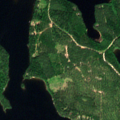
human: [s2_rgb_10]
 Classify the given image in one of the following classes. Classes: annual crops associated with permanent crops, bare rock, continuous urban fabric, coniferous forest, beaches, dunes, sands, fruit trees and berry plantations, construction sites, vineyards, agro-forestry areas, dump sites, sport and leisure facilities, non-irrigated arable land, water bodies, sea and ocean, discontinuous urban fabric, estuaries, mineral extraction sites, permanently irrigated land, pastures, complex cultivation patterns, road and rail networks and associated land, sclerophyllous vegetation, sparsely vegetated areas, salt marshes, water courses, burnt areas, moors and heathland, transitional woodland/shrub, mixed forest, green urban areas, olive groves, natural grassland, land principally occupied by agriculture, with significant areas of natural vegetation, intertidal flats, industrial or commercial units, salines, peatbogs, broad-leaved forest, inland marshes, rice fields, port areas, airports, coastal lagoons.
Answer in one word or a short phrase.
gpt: coniferous forest, water bodies